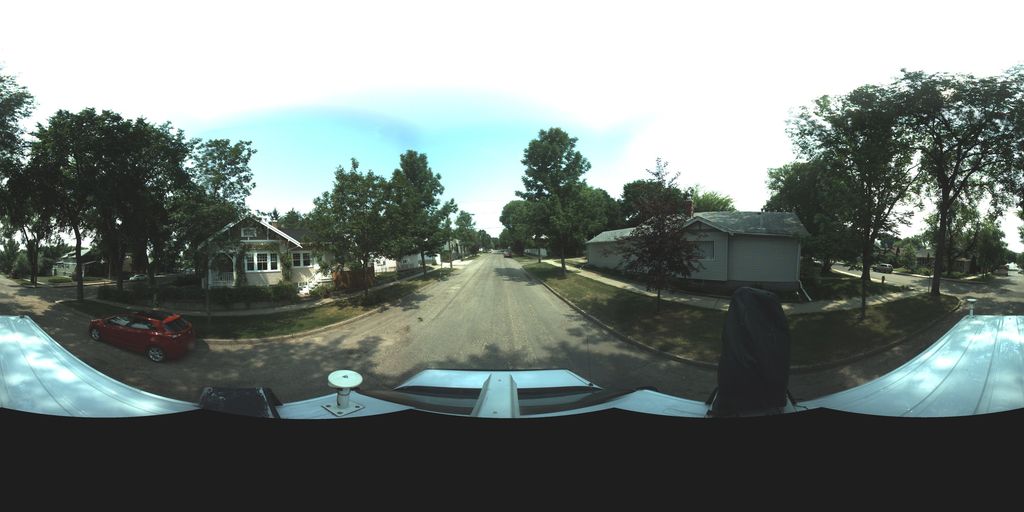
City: saskatoon